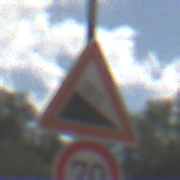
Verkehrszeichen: Gefaelle10
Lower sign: Geschwindigkeit70
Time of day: Midday
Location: Outdoor (Nature)
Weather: PartlyCloudy
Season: NotSpecified
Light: Natural